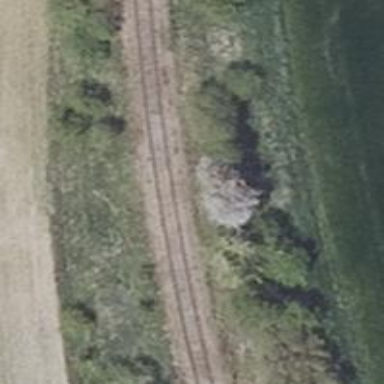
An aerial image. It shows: Preserved railway with rails.